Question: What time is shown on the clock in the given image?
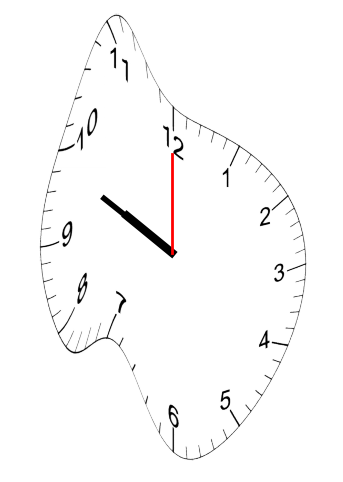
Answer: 09:49:00